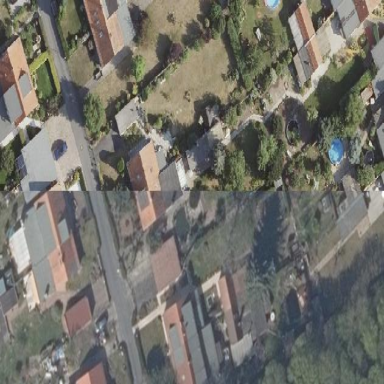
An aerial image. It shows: Semi-detached house.